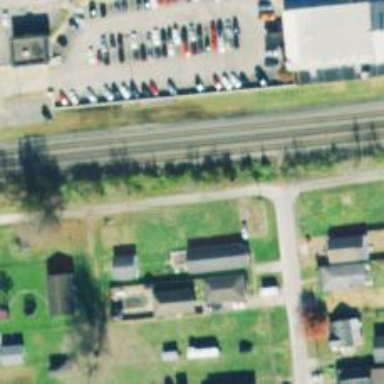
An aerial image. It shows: Alleyway designated as service road.